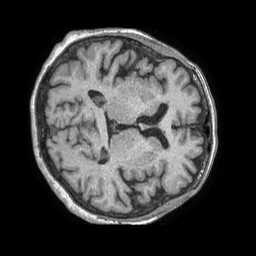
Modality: T1w
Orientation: axial
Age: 61
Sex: female
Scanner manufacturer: philips
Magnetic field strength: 1.5 T
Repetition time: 0.007908 s
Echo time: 0.003702 s